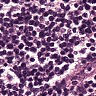
Metastatic tissue present: no